Question: So i have a ul list where i click a div above it and then i toggle it so i can slidedown/up the list... but when i slidedown the list on IE9 i see this weird effect below it:

this happens on slideUp
my code looks like this:
'''
$(".btn").click(function() {
if ($(this).next().is(":visible")){
$(".slide_menu").slideUp("fast");
}else{
$(".slide_menu").slideUp("fast");
}
});
'''
html looks like this:
'''
<div class="btn">Button</a></div>
<ul class="slide_menu">
<li><a href="http://domain.com">Link</a></li>
</ul>
'''
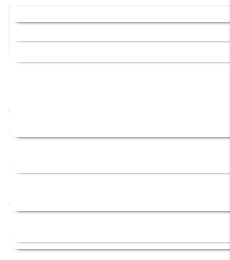
Answer: If all you want to do is toggle it on clicks, try this. Altered your code just a bit, I don't have IE9 because I'm on a mac but this should work. If it still doesn't work. Tell me and I'll see what I can do!
<URL>